Brain MRI, t2w sequence, axial 2D slice.
Patient: age 45, sex F, weight 90 kg, height 1.9 m
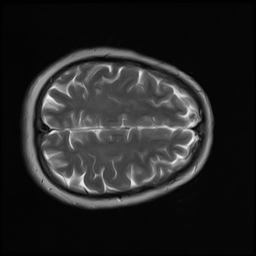